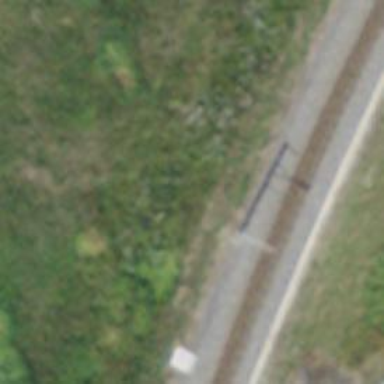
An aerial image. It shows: Catenary mast for power lines.